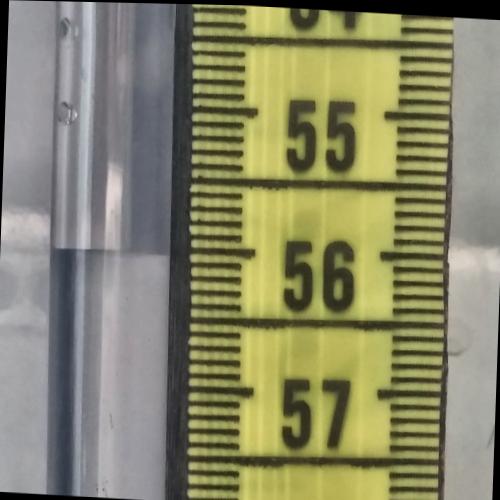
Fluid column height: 56.0 cm